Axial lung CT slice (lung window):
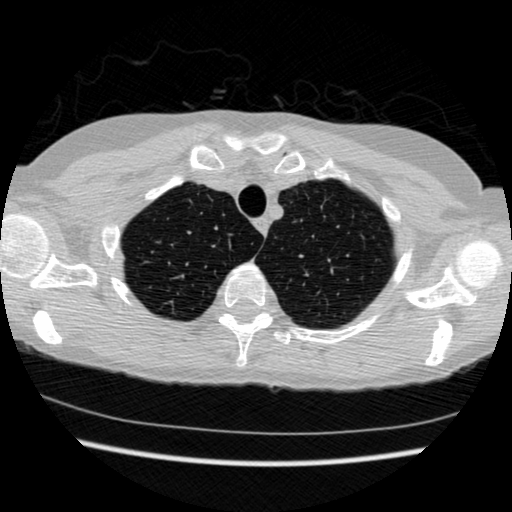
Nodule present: no